Question: all!
After i update my solr version to 4.1, there is a such error when rebuild index:
'''
Warning: Error creating document : SolrInputDocument[dop_pos_state=, dop_country=, dop_first_name_onlySort=Rick, dop_first_name=Rick, dop_sync_flag=true, dop_orgid=<PHONE>, dop_last_name=King, dop_last_name_onlySort=King, dop_invite_flag=true, dop_name=Rick King, dop_metro_area=, dop_create_date=2012-12-15 08:53:55.0, dop_address=Greater Boston Area, dop_job_level=1, dop_id=343218, dop_title=at A & J Engineering Inc., dop_update_date=2013-02-19 09:38:38.0, dop_metromap_id=210, dop_facebook_linked=0, dop_linkedin_linked=0, dop_crunchBase_linked=0, dop_twitter_linked=0]
java.lang.IllegalArgumentException: first position increment must be > 0 (got 0)
at org.apache.lucene.index.DocInverterPerField.processFields(DocInverterPerField.java:125)
at org.apache.lucene.index.DocFieldProcessor.processDocument(DocFieldProcessor.java:306)
at org.apache.lucene.index.DocumentsWriterPerThread.updateDocument(DocumentsWriterPerThread.java:250)
at org.apache.lucene.index.DocumentsWriter.updateDocument(DocumentsWriter.java:376)
'''
When i delete the field dop_title (which is "at A & J Engineering Corp." ) in schema.xml, it works fine. The dop_title's analyzer is below:
'''
<fieldType name="text" class="solr.TextField" positionIncrementGap="100">
<analyzer type="index">
<tokenizer class="solr.WhitespaceTokenizerFactory"/>
<filter class="solr.StopFilterFactory" ignoreCase="true" words="stopwords.txt"/>
<filter class="solr.SynonymFilterFactory" synonyms="synonyms.txt" ignoreCase="true" expand="true"/>
<filter class="solr.WordDelimiterFilterFactory" generateWordParts="1" generateNumberParts="1" catenateWords="1" catenateNumbers="1" catenateAll="0" splitOnCaseChange="1"/>
<filter class="solr.LowerCaseFilterFactory"/>
<filter class="solr.SnowballPorterFilterFactory" language="English" protected="protwords.txt"/>
<filter class="solr.RemoveDuplicatesTokenFilterFactory"/>
</analyzer>
<analyzer type="query">
<tokenizer class="solr.WhitespaceTokenizerFactory"/>
<filter class="solr.SynonymFilterFactory" synonyms="synonyms.txt" ignoreCase="true" expand="true"/>
<filter class="solr.StopFilterFactory" ignoreCase="true" words="stopwords.txt"/>
<filter class="solr.WordDelimiterFilterFactory" generateWordParts="1" generateNumberParts="1" catenateWords="0" catenateNumbers="0" catenateAll="0" splitOnCaseChange="1"/>
<filter class="solr.LowerCaseFilterFactory"/>
<filter class="solr.SnowballPorterFilterFactory" language="English" protected="protwords.txt"/>
<filter class="solr.RemoveDuplicatesTokenFilterFactory"/>
</analyzer>
</fieldType>
'''
Then I put in solr's analysis page, the result is:

How did this happen and in which way can i avoid this? Thanks for your help!
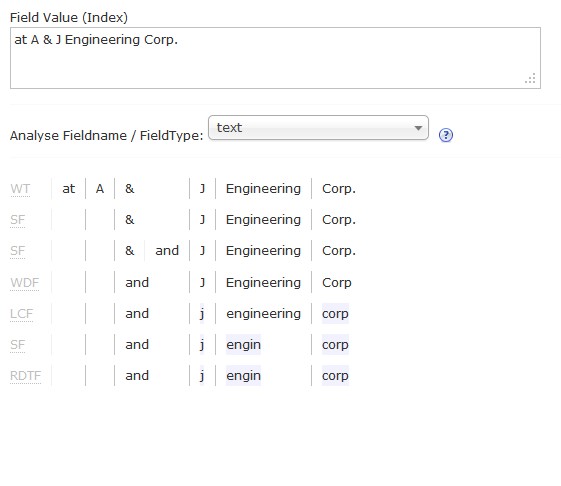
Answer: There is an ongoing migration from stream-based to graph-based processing of tokens. This has uncovered some strange edge-cases in Solr 4.1. It looks like yours is one of those (a regression). You can open <URL> if you want and somebody will look at it.
In a meanwhile, you may find it useful to know that if you tick the little "Verbose Output" button on the right side of the analysis page, it shows a lot more information about each step in the pipeline, including position values. That could help you to debug this issue faster and/or help to avoid it.